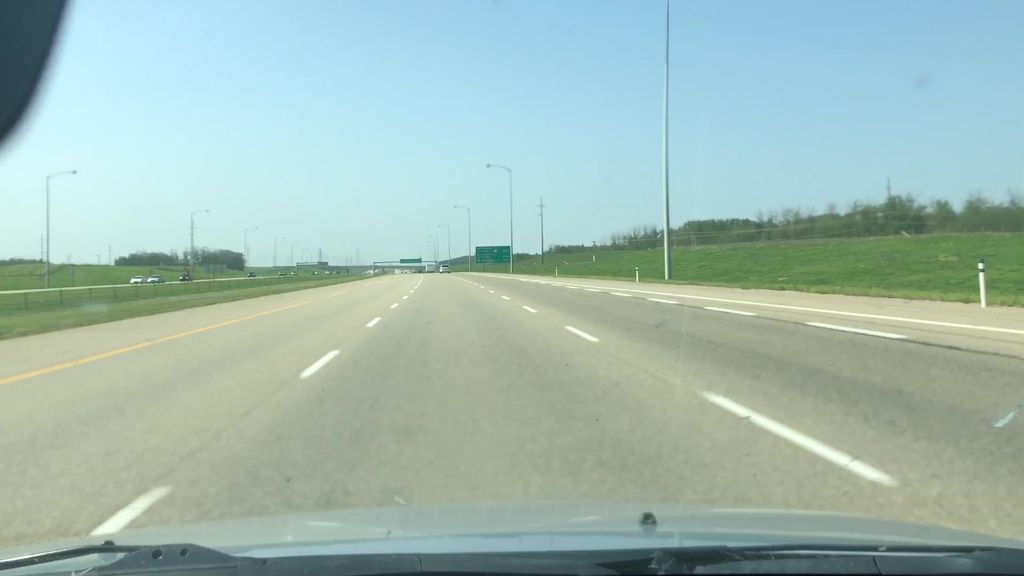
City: edmonton